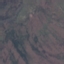
Label: HerbaceousVegetation